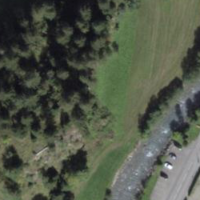
EUNIS habitat code: 24
Species observed at this site:
Motacilla cinerea